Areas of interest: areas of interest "Basketball Arena"
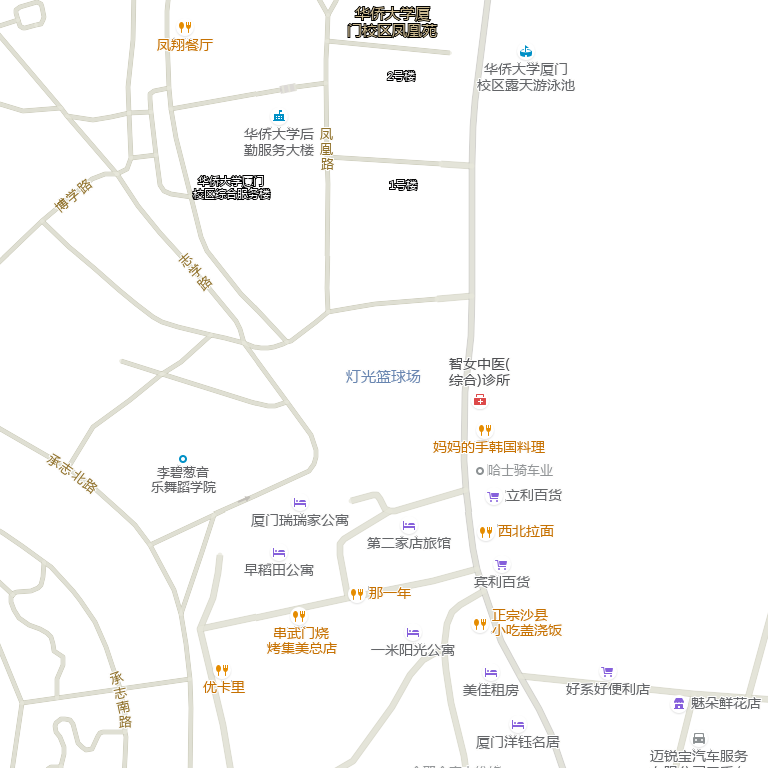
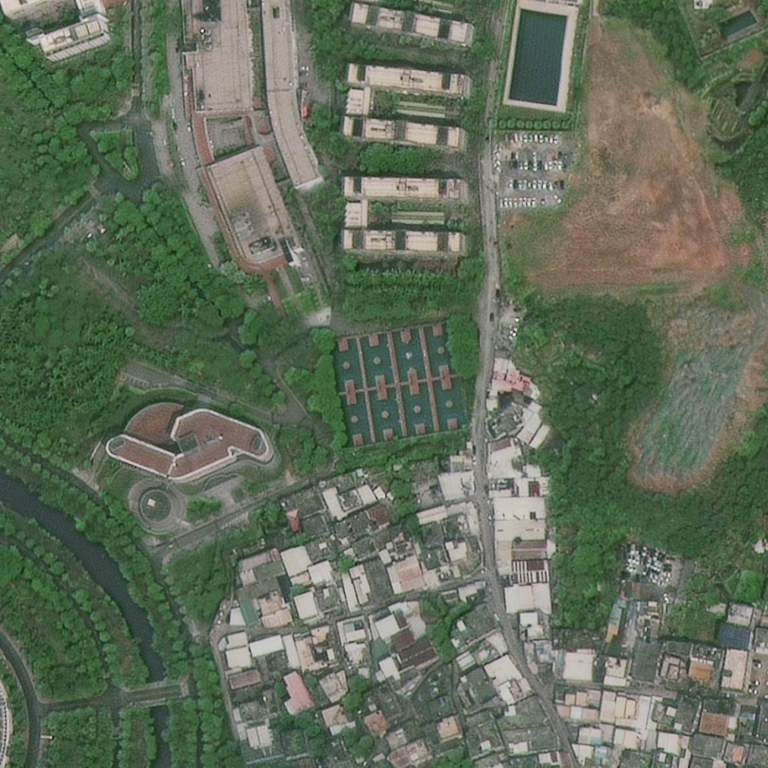